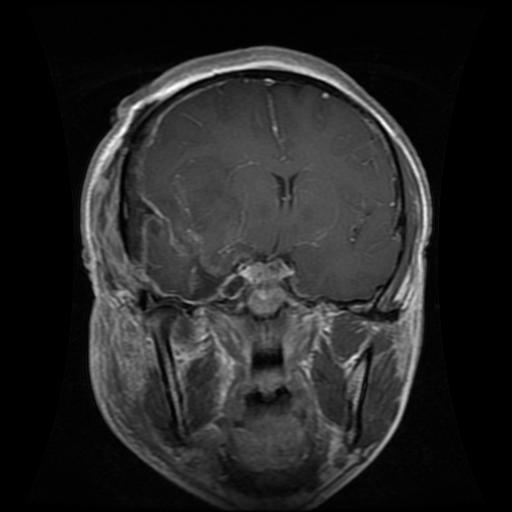
Label: glioma